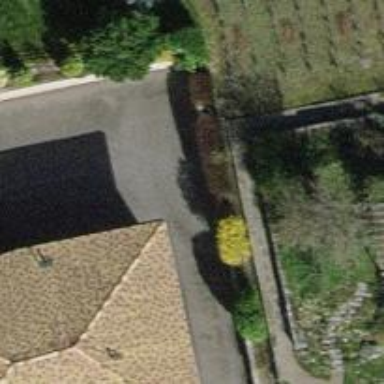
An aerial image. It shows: Driveway leading to service road.